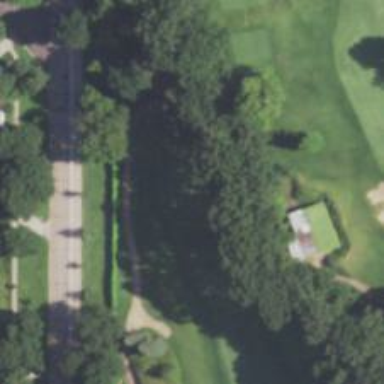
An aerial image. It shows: Golf hole.